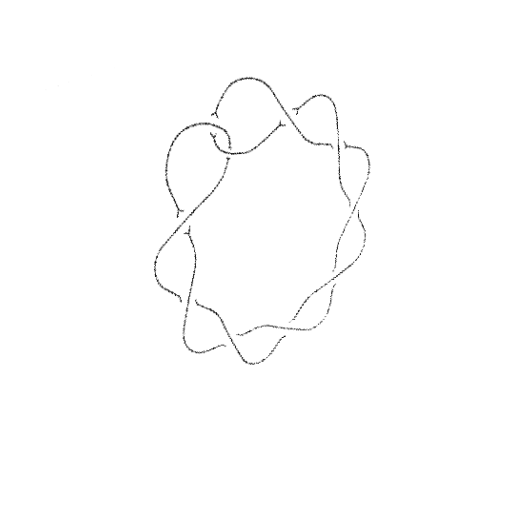
Crossing number: 10